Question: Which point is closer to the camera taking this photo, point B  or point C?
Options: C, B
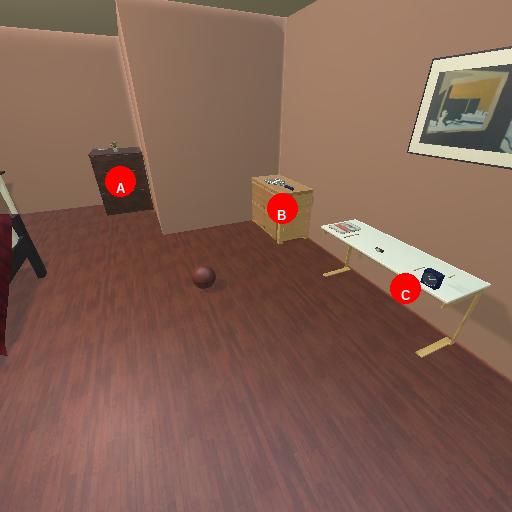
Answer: C